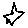
Label: star